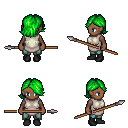
a pixel art fantasy rpg character, female body template, human, dark skin, white tunic, teal pants, green swoop hairstyle, black shoes, spear, four views (front, back, left, right), 2x2 character sprite sheet, small pixel art, hard edges, no anti-aliasing